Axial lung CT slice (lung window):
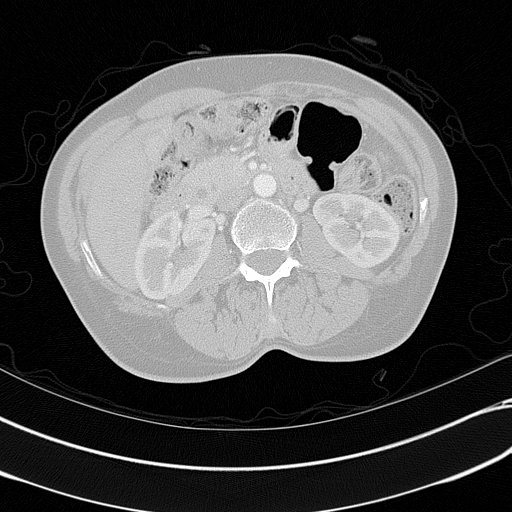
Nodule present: no